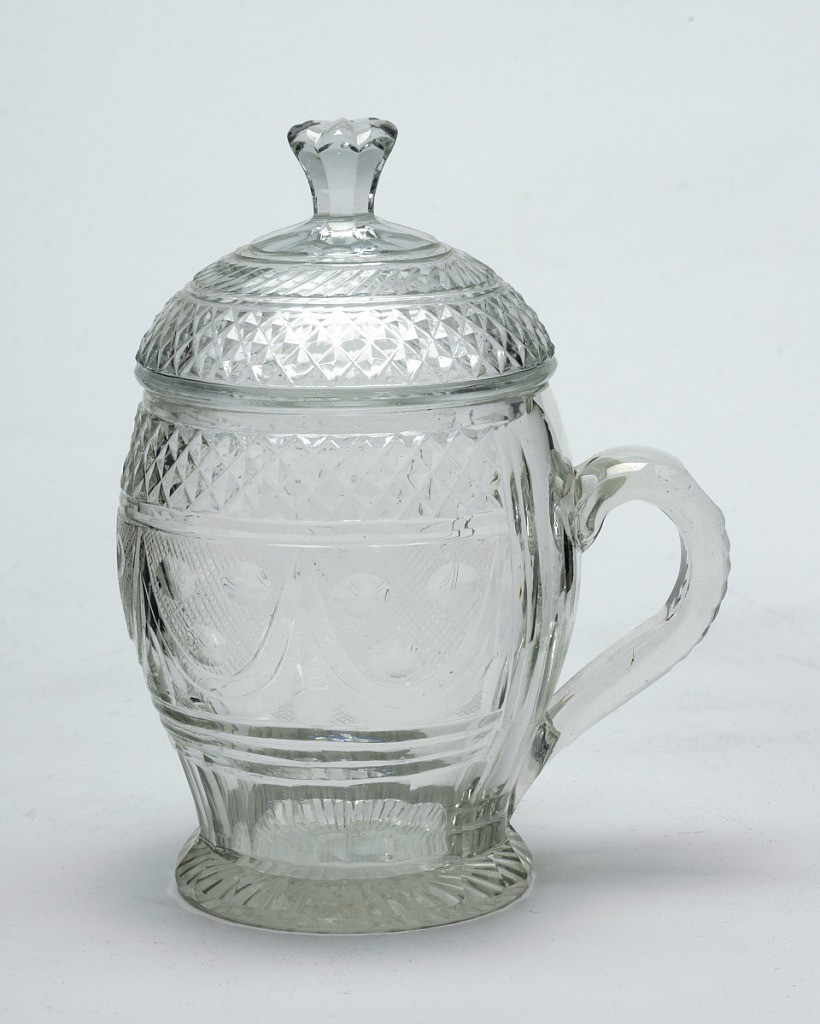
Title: Mug and cover
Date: ca. 1800
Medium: glass
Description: Ovoid body; flared foot, fluted, with radial cutting on bottom; loop handl cut with notches; domed lid with tall faceted finial; body cut with centralband of swags, printies, & a tiny diamond background, a band of diamonds above and prismatic rings and flat fluting below; glass greenish, light.